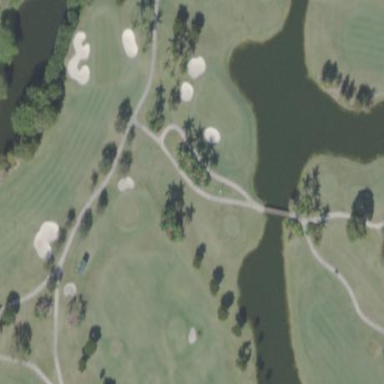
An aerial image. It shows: Golf tee on grassy land.